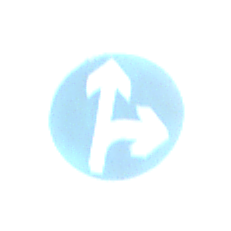
Verkehrszeichen: VorgeschriebeneFahrtrichtungGeradeausOderRechts
Umgebung: Outdoor, RoadRail
Tageszeit: Midday
Wetter: PartlyCloudy
Licht: Natural
Jahreszeit: NotSpecified
Kontrast: HighContrast